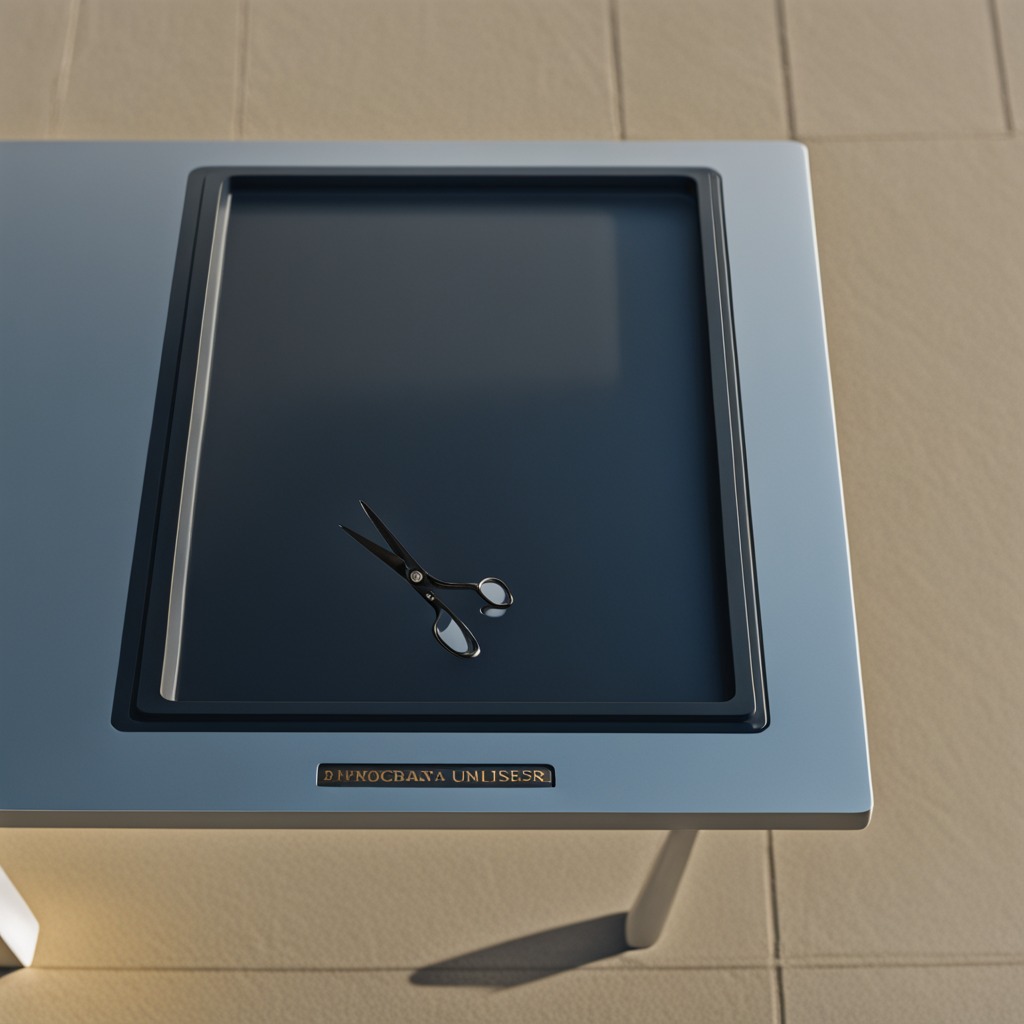
A scissor is lying on the textured surface of the clean utility table.